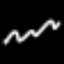
Label: squiggle